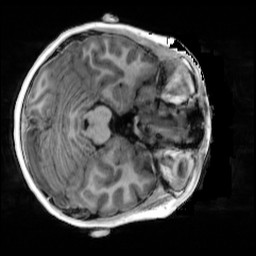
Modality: T1w
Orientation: axial
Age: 10
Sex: female
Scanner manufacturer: siemens
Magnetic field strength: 3 T
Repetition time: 4 s
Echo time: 0.00289 s